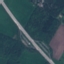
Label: Highway